Question: When i try to start up the windows azure web solution it keeps giving me a socket exception with the code 10048, and then stops deployment to local emulator.

It seems like there are some problems with conflicting ports?
I have tried:
- rebooting the computer too see if there were any programs that were holding the resource - Reinstalling the Azure SDK and tools.
Here is the output from VS:
'''
Windows Azure Tools: Warning: Remapping public port 80 to 81 to avoid conflict during emulation.
Windows Azure Tools: Warning: Remapping public port 3389 to 3390 to avoid conflict during emulation.
Windows Azure Tools: Warning: Remapping private port 80 to 82 in role 'CloudSearch.Master.Web' to avoid conflict during emulation.
Windows Azure Tools: Warning: Remapping private port 3389 to 3390 in role 'CloudSearch.Master.Web' to avoid conflict during emulation.
Windows Azure Tools: [Listener127.0.0.1:81] Socket Exception (10048) occured when initializing client listener
Server stack trace:
at System.ServiceModel.Channels.ServiceChannel.HandleReply(ProxyOperationRuntime operation, ProxyRpc& rpc)
at System.ServiceModel.Channels.ServiceChannel.Call(String action, Boolean oneway, ProxyOperationRuntime operation, Object[] ins, Object[] outs, TimeSpan timeout)
at System.ServiceModel.Channels.ServiceChannelProxy.InvokeService(IMethodCallMessage methodCall, ProxyOperationRuntime operation)
at System.ServiceModel.Channels.ServiceChannelProxy.Invoke(IMessage message)
Exception rethrown at [0]:
at System.Runtime.Remoting.Proxies.RealProxy.HandleReturnMessage(IMessage reqMsg, IMessage retMsg)
at System.Runtime.Remoting.Proxies.RealProxy.PrivateInvoke(MessageData& msgData, Int32 type)
at Microsoft.Windows.Azure.DevFabric.IManagement.UpdateTenant(String tenantName, ServiceModelDefinition serviceModel)
at Microsoft.ServiceHosting.Tools.DevelopmentFabric.FabricClient.AddServiceDeployment(String tenantName, ServiceModelDefinition serviceModelDefinition, String instanceDescriptionPath, ServiceDeploymentOptions options)
'''
Hope any of you have an answer, since i have not been able to find much from googling.
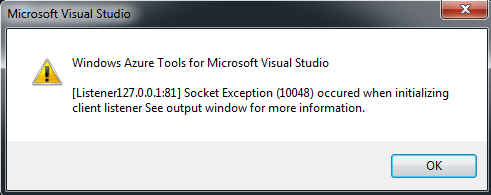
Answer: Check your .csdef project and make sure there is only one http/https endpoint. You can do this by right clicking on properties in your cloud project and selecting endpoints. I have found that having both http (80) and https (443) will throw this error.
Also, it may help to stop the full IIS service if you are using IIS Express (default in recent version of the SDK).